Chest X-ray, AP view. Patient: 58 years old, sex F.
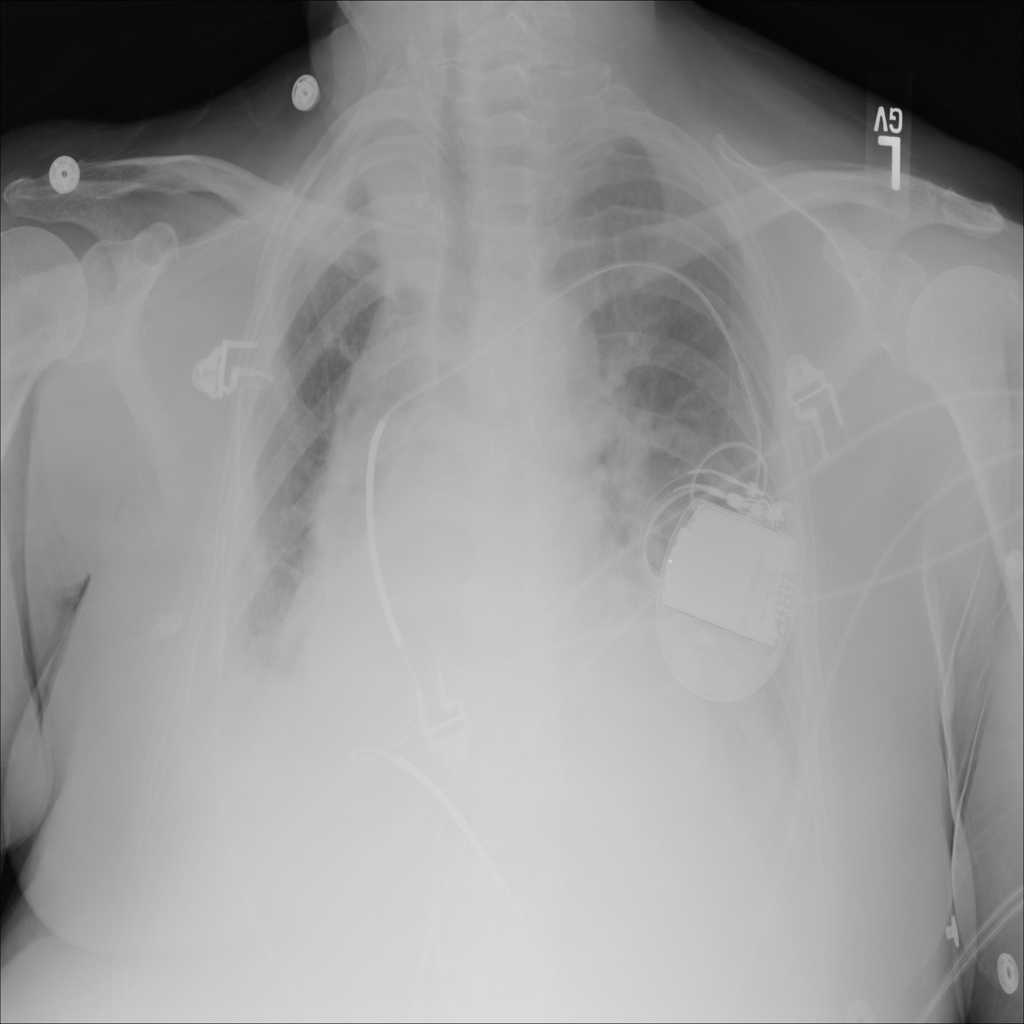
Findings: Pleural_Thickening